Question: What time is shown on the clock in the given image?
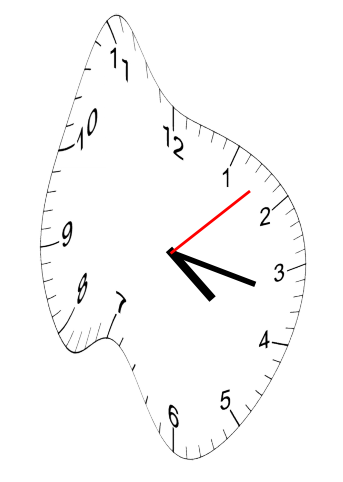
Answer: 04:17:08